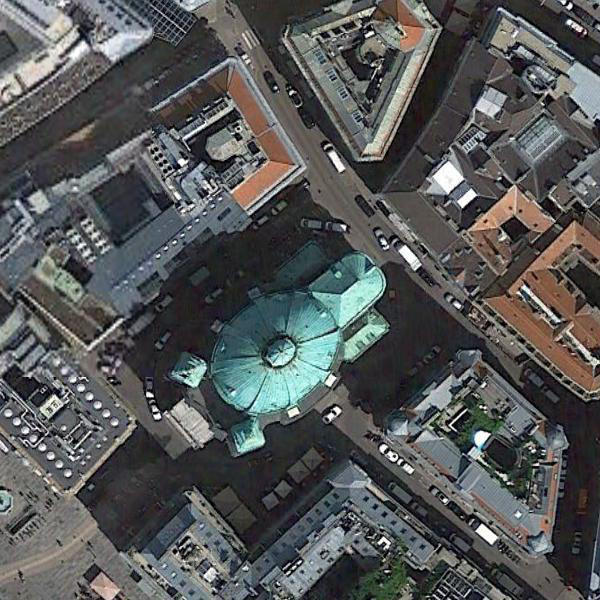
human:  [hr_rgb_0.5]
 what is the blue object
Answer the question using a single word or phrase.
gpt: church